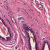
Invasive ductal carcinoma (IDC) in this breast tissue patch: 0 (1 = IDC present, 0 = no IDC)